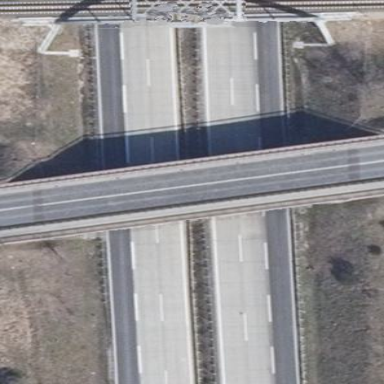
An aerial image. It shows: Man-made bridge.